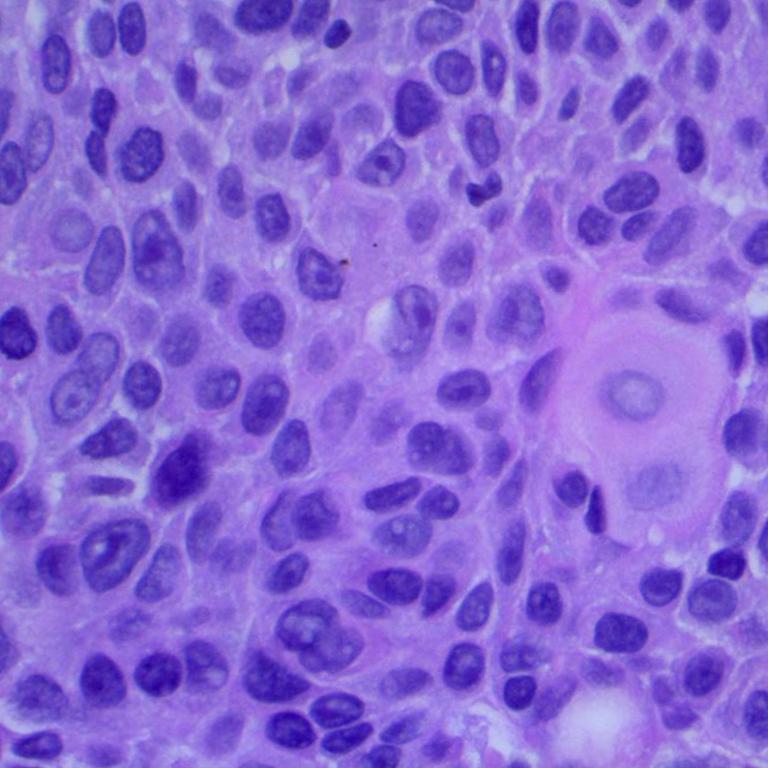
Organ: lung
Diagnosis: squamous carcinomas